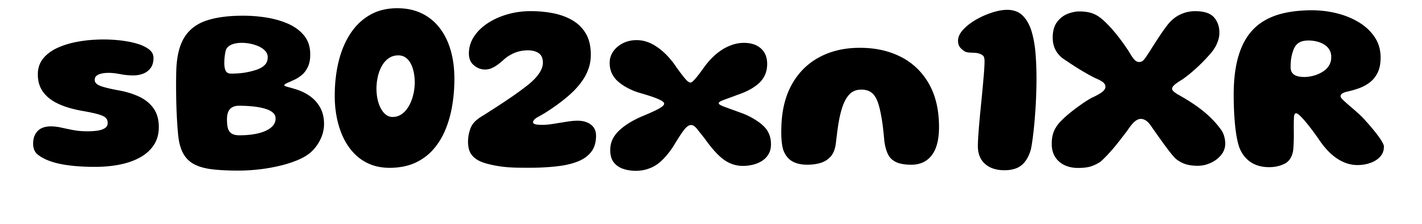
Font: Gluten_Bold